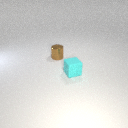
small cyan rubber cube in front of small brown metal cylinder